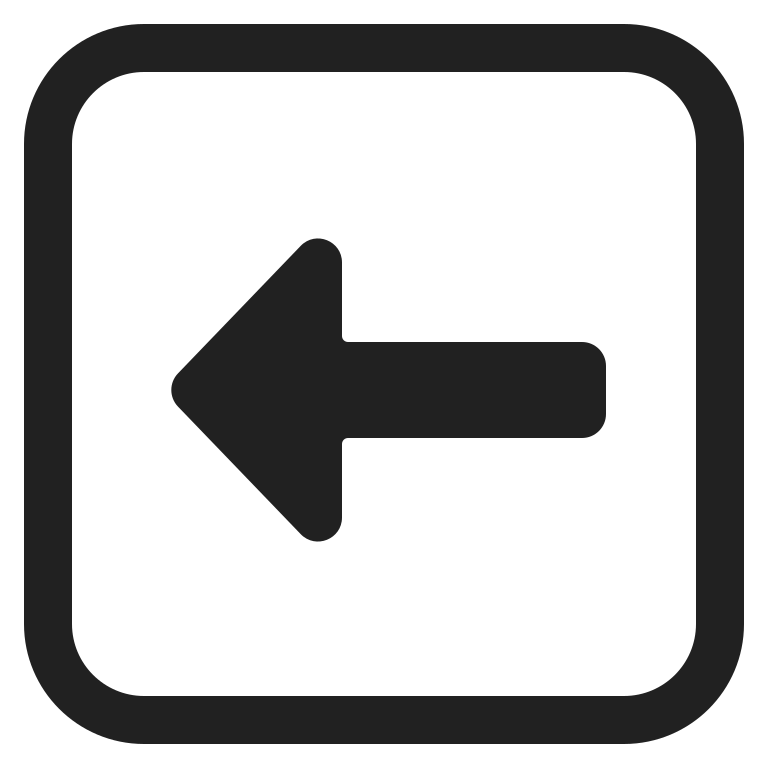
left arrow high contrast